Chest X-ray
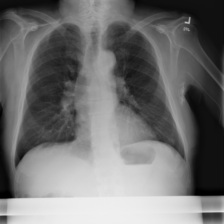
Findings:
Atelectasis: negative
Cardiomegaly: negative
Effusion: negative
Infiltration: negative
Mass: negative
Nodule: negative
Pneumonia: negative
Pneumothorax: negative
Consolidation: negative
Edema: negative
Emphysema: negative
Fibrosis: negative
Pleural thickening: negative
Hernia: negative